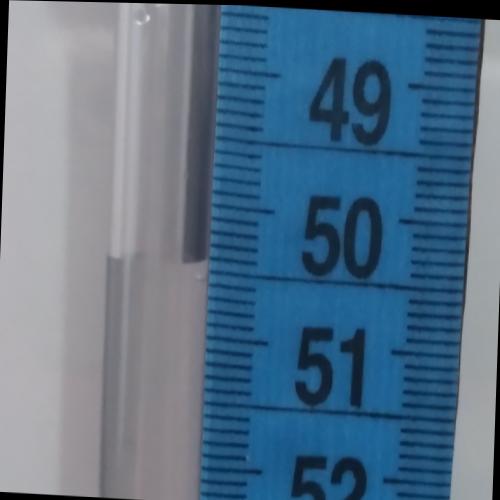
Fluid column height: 50.4 cm